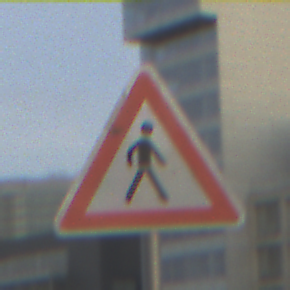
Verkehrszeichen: FussgaengerLinks
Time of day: SunriseSunset
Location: Outdoor (Urban)
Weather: PartlyCloudy
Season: NotSpecified
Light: Natural